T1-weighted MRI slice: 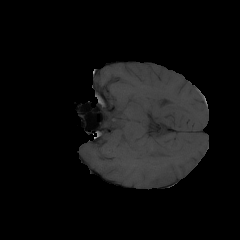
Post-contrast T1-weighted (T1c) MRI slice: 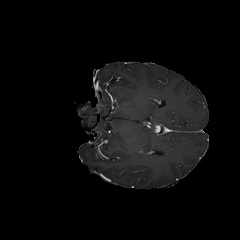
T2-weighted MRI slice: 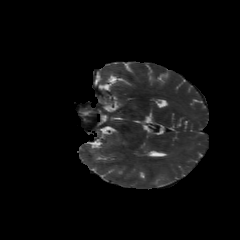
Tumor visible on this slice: no